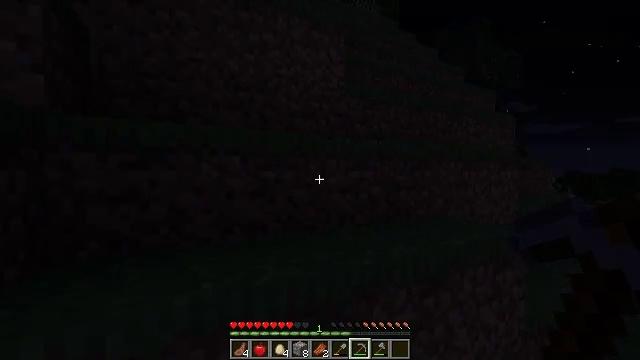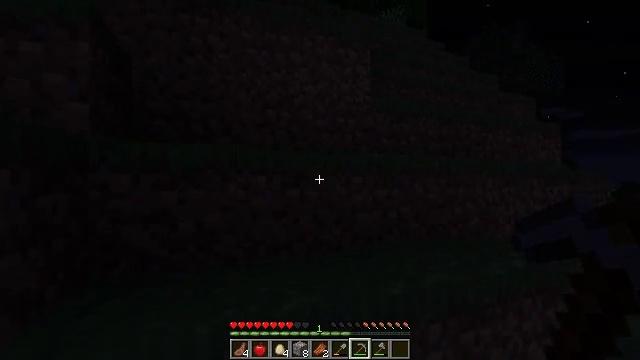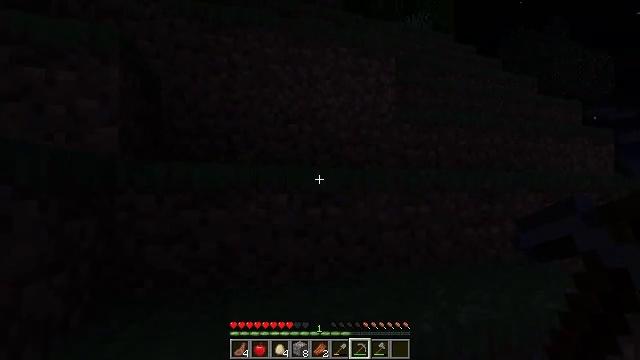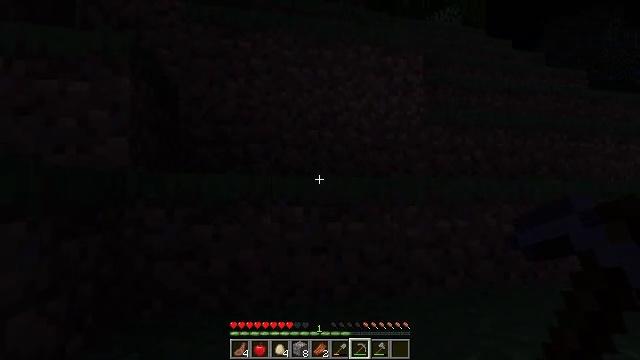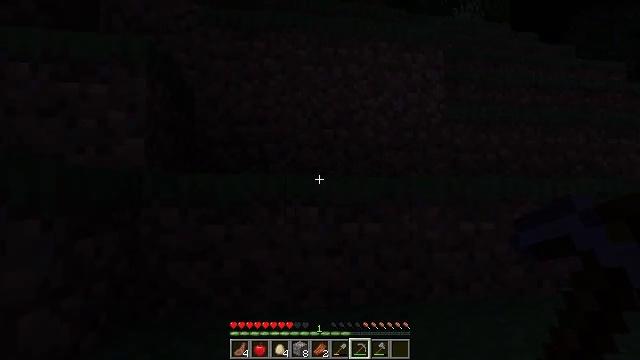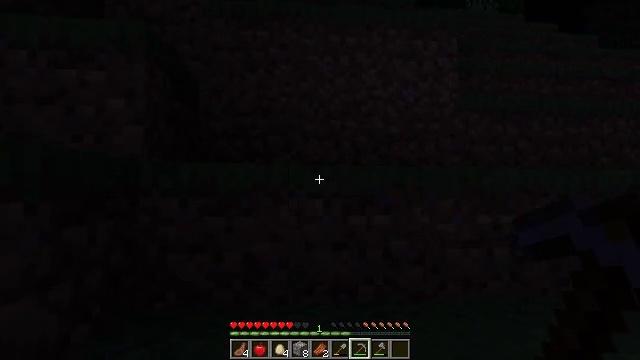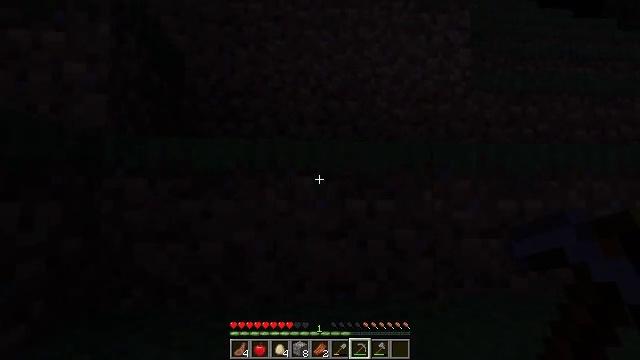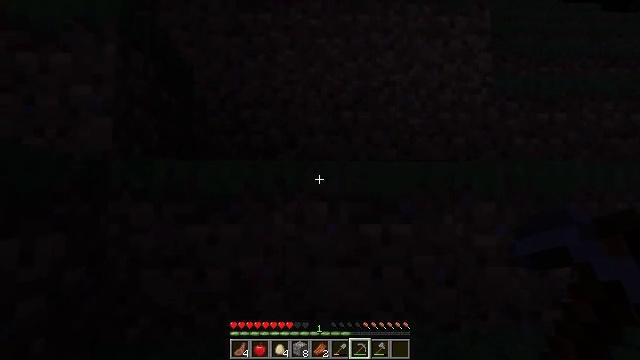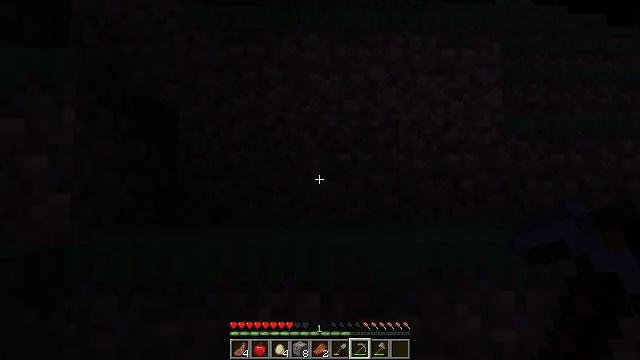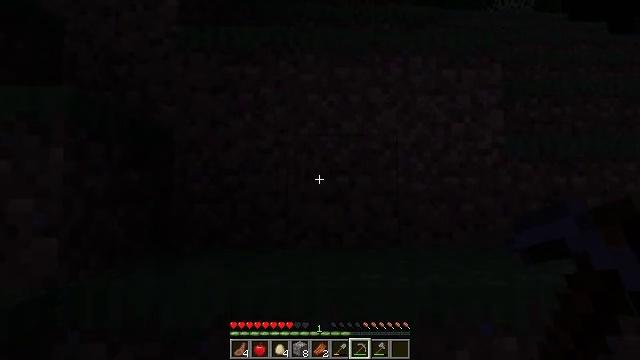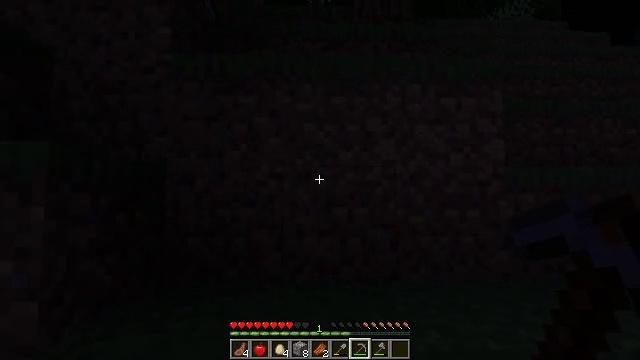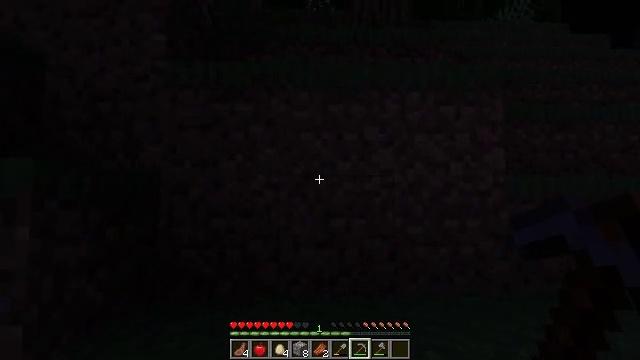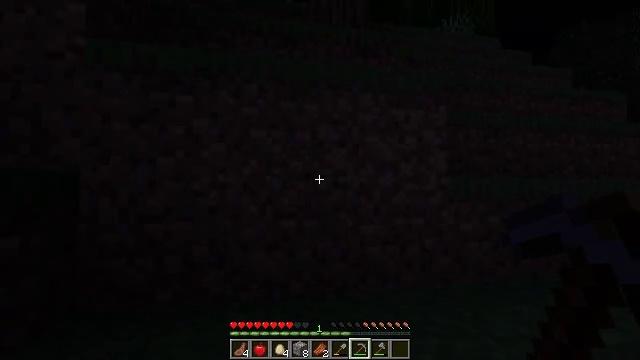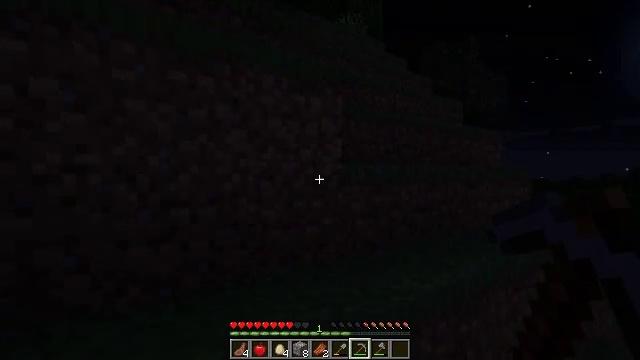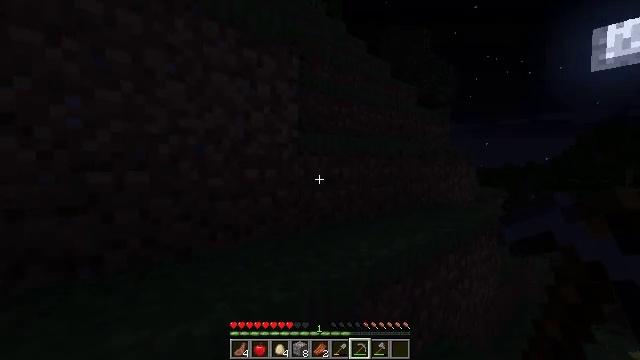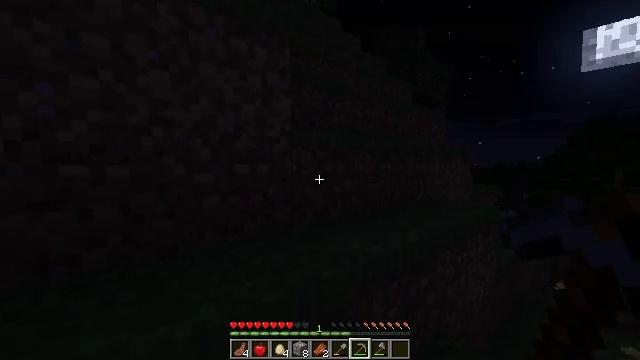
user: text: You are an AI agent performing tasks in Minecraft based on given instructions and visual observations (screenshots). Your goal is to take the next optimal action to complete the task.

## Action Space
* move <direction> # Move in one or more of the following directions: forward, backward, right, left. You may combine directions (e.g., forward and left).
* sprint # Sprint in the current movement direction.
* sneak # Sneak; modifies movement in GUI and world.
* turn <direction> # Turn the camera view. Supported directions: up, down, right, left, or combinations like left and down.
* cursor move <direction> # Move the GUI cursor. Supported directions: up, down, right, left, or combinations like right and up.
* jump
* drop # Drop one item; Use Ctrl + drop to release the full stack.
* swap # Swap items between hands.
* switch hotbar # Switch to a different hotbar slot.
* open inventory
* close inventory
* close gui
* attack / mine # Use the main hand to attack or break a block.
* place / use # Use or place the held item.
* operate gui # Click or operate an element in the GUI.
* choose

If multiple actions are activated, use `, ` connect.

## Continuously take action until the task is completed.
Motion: motion action
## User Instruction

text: Harvest birch leaves for decorations.
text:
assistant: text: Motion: move forward and move left, turn left and up, jump
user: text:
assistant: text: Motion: move forward and move left, turn left and up
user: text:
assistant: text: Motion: move forward, turn left
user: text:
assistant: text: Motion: move forward, turn left
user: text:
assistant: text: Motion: move forward, turn left
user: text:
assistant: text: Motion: move forward, turn left, jump
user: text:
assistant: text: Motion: move forward, turn left, jump
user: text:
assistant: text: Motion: move forward, jump
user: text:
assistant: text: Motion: move forward, jump
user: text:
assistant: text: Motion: move forward, jump
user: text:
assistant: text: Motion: move forward and move right, jump
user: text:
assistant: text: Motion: move forward and move right, turn right and down, jump
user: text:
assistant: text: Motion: move forward and move right, turn right and down, jump
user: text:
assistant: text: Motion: move forward and move right, turn right and down, jump
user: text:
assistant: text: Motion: move forward and move right, turn right, jump
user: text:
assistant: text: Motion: move forward
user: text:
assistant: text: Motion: move forward
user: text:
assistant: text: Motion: move forward, jump
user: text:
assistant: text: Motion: move forward, jump
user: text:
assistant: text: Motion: move forward, jump
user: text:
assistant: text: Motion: move forward, turn right, jump
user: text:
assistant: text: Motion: move forward, turn right, jump
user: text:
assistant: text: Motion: move forward and move right
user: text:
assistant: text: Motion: move forward and move right
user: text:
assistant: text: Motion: move forward and move right, turn down
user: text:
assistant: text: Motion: move forward and move right, turn left
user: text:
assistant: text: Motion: move forward and move right, turn left
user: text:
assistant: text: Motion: move forward, turn left, jump
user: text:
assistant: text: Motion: move forward, turn left, jump
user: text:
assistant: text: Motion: move forward, turn left, jump